Question: I am currently building Twitter from scratch using React and I've been trying to replicate the Hover effect on the Navigation (the round colour that appears when you hover over anything on the Nav side of the site). Please help me.
TwitterImageScreenshot:

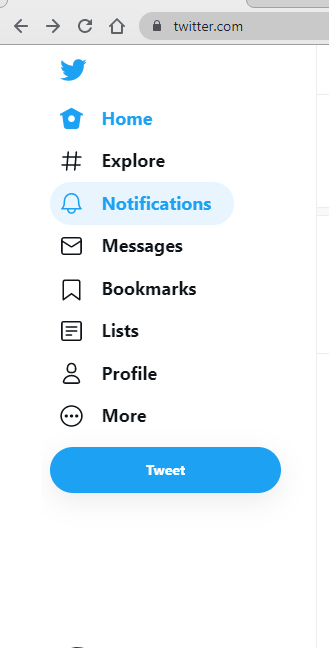
Answer: You have to apply CSS to change the background colour on Hover.
You can use CSS :hover Selector.
Read more about it here: <URL>